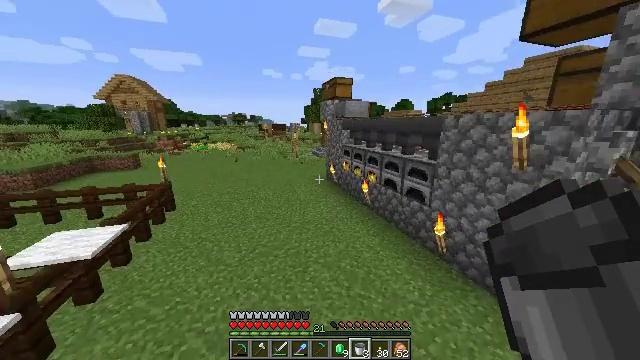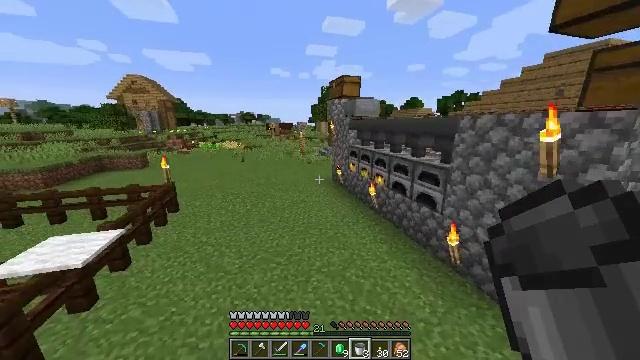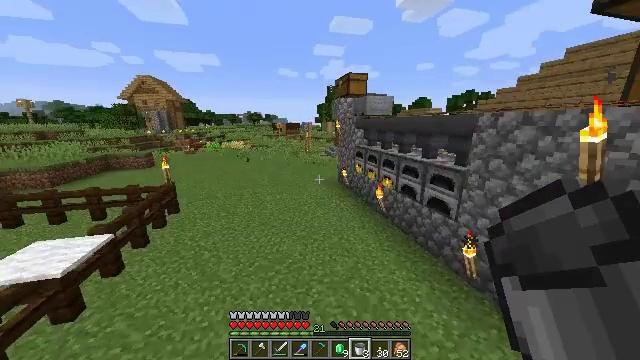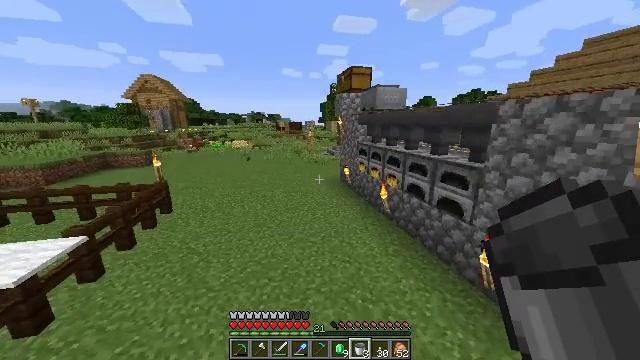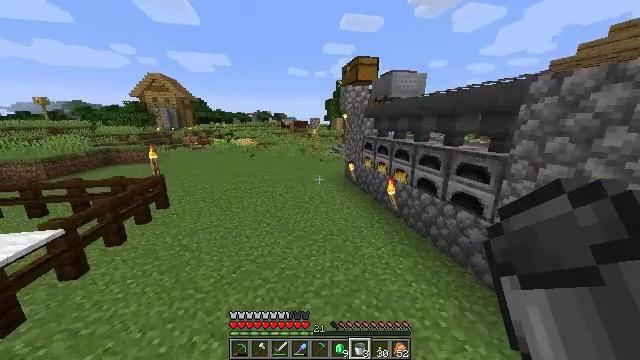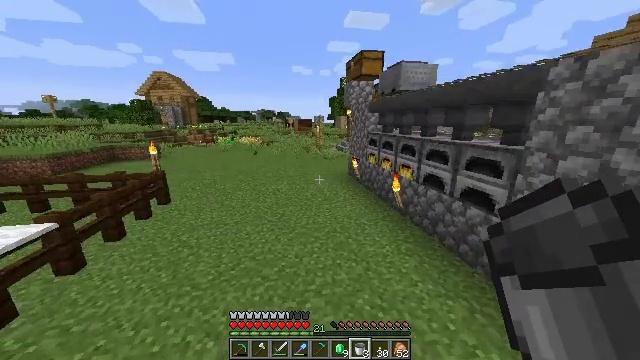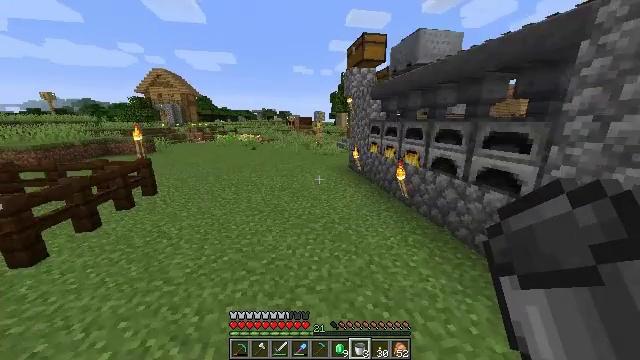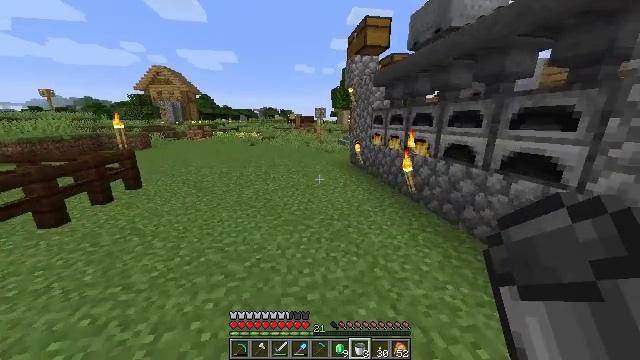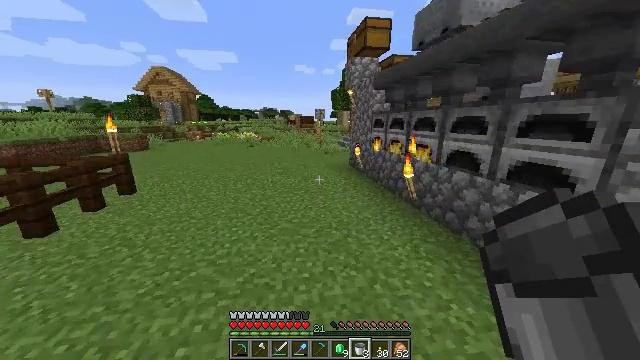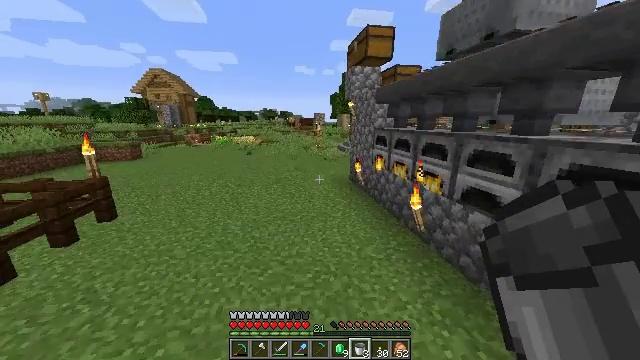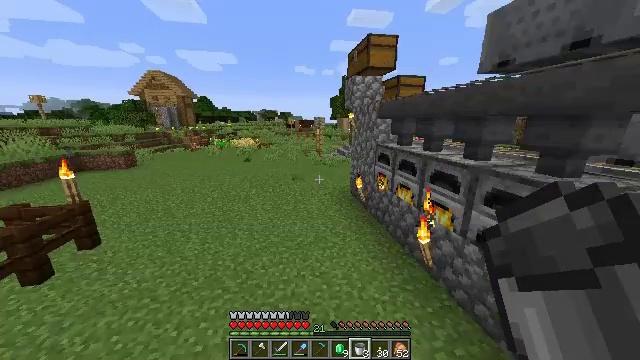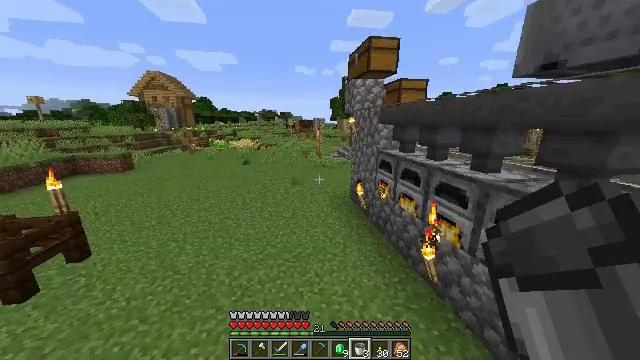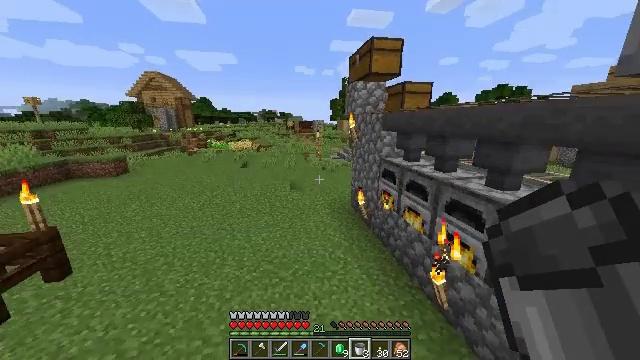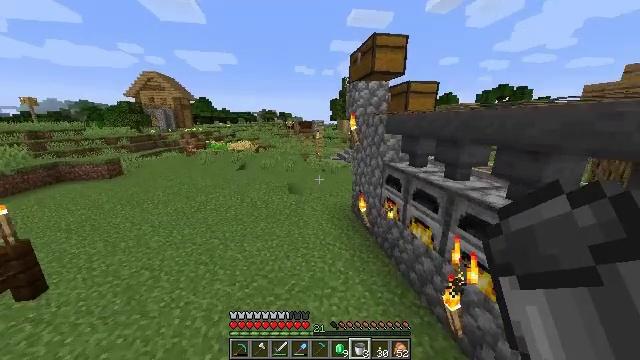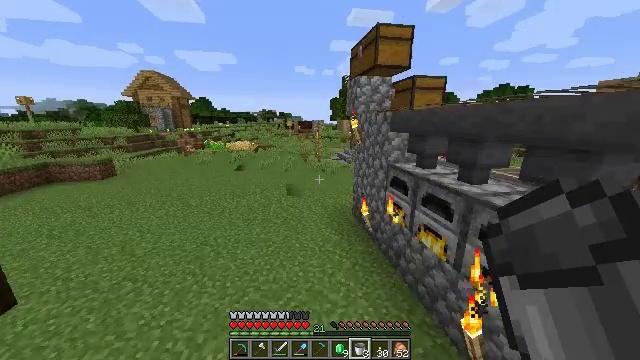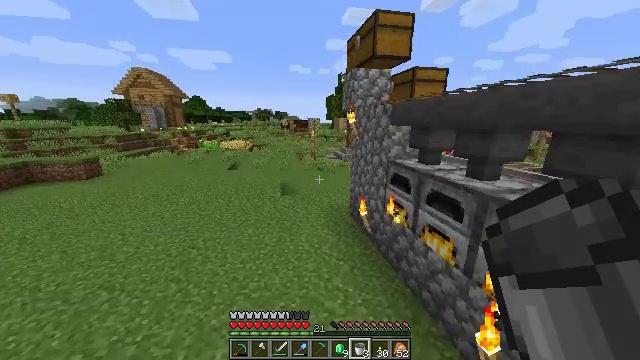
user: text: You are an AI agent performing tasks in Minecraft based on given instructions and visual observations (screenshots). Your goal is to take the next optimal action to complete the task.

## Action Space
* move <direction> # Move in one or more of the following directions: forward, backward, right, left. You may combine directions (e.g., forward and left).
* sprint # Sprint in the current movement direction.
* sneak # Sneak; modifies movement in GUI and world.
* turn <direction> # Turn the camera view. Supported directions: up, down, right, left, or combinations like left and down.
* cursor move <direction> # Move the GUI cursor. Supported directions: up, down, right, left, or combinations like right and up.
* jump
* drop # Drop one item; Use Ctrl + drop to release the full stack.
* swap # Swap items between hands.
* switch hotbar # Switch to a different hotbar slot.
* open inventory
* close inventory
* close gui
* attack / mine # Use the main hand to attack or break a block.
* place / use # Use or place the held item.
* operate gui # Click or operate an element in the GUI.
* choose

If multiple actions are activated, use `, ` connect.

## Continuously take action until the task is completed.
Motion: motion action
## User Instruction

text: Get multiple gold nugget from a gold ingot.
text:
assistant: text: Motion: move forward, turn left, jump
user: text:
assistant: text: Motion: move forward, turn left, jump
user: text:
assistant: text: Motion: move forward, jump
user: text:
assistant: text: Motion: move forward, turn left, jump
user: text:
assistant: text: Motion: move forward, turn left, jump
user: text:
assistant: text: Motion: move forward, jump
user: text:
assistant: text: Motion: move forward, sprint, jump
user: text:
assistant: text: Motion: move forward, sprint, jump
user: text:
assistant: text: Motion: move forward, sprint, jump
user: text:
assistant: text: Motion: move forward, sprint, jump
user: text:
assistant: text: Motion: move forward, sprint, jump
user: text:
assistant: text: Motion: move forward, jump
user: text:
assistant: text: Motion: move forward, jump
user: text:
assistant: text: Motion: move forward, jump
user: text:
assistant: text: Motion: move forward, turn right
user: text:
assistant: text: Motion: move forward, turn right
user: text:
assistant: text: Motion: move forward and move left, turn right
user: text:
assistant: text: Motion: move forward and move left, turn right
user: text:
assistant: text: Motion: move forward and move left, turn right
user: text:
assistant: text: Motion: move forward and move left, turn right
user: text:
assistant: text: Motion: move left, turn right
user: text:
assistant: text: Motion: turn right and up
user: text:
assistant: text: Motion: turn right and up
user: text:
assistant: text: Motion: turn right and up
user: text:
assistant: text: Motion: turn right and up
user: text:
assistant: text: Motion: turn right and up
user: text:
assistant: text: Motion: no_op
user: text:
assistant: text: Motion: no_op
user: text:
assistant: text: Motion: use / place
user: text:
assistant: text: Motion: use / place